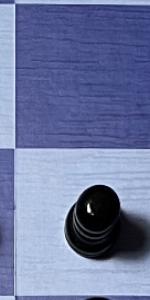
Label: Pawn_Black